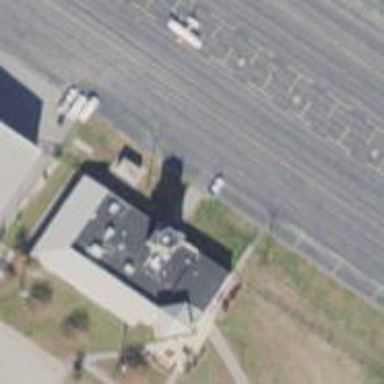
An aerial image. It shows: School building.